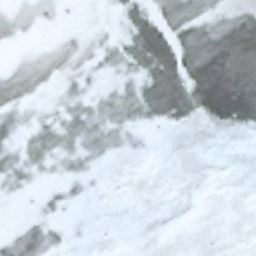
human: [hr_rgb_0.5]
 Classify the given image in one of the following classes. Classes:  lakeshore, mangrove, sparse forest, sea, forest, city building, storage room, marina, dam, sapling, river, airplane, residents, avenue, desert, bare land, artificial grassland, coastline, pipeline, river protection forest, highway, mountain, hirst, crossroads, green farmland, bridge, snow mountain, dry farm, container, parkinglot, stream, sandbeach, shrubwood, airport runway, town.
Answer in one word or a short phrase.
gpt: snow mountain